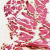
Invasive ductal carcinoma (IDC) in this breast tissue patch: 0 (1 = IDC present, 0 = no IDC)